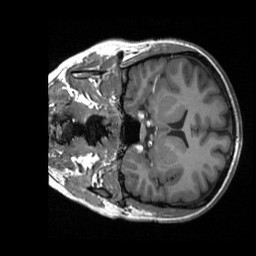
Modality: T1w
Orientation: coronal
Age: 28
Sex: female
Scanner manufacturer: siemens
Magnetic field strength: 3 T
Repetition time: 1.9 s
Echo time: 0.00226 s